Field crop: maize
Growth stage: 2
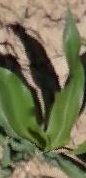
Species: maize